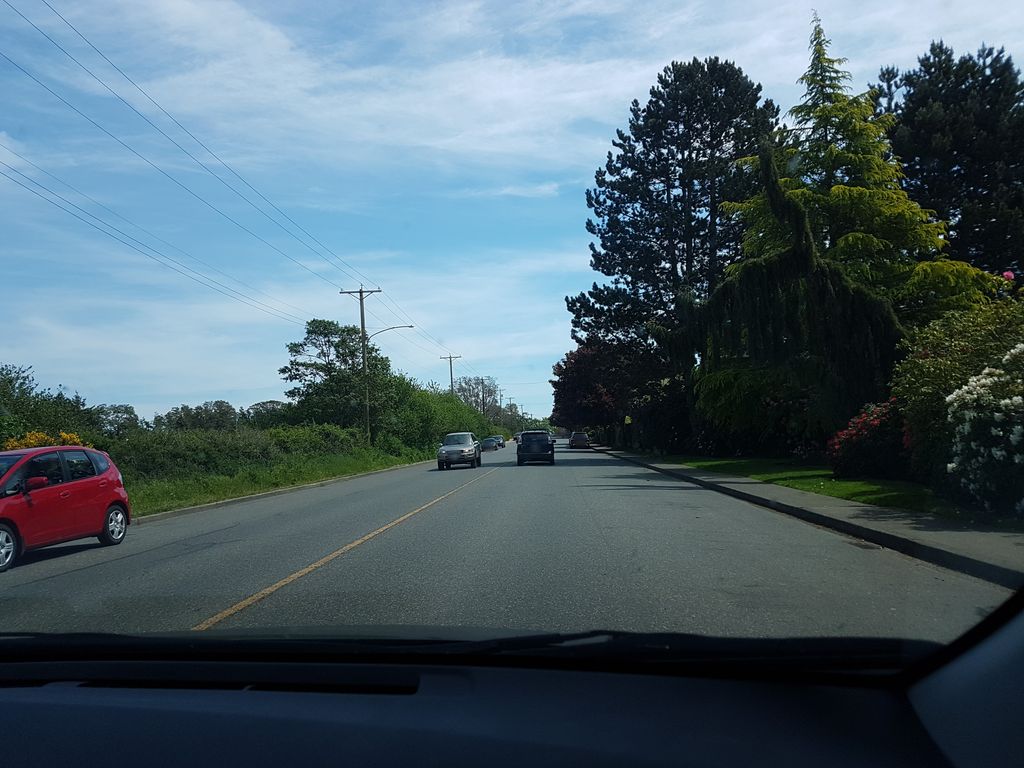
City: victoria